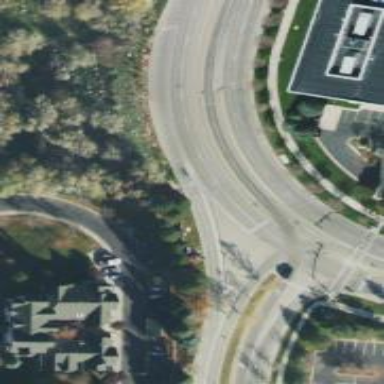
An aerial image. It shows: Asphalt road with secondary link designation.